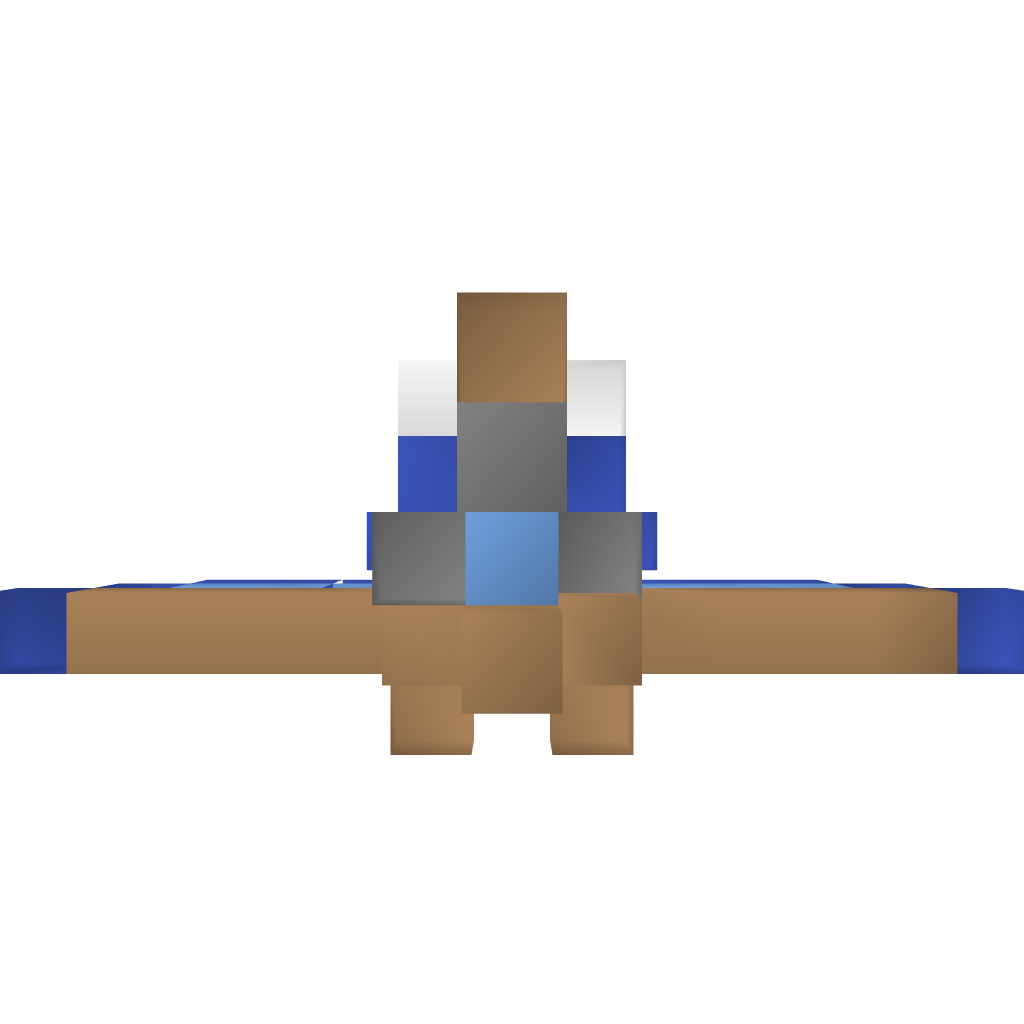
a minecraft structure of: Fighter Bf 109 G6 bad low quality